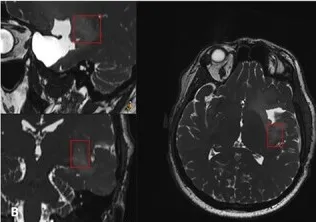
(A and B) Pre-operative planning. :green: corticospinal tract; orange = Aacuate fasciculus; yellow = FST; blue = FAT) and visualization of perforator arteries and Virchow-Robin spaces.
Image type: radiology (mri)